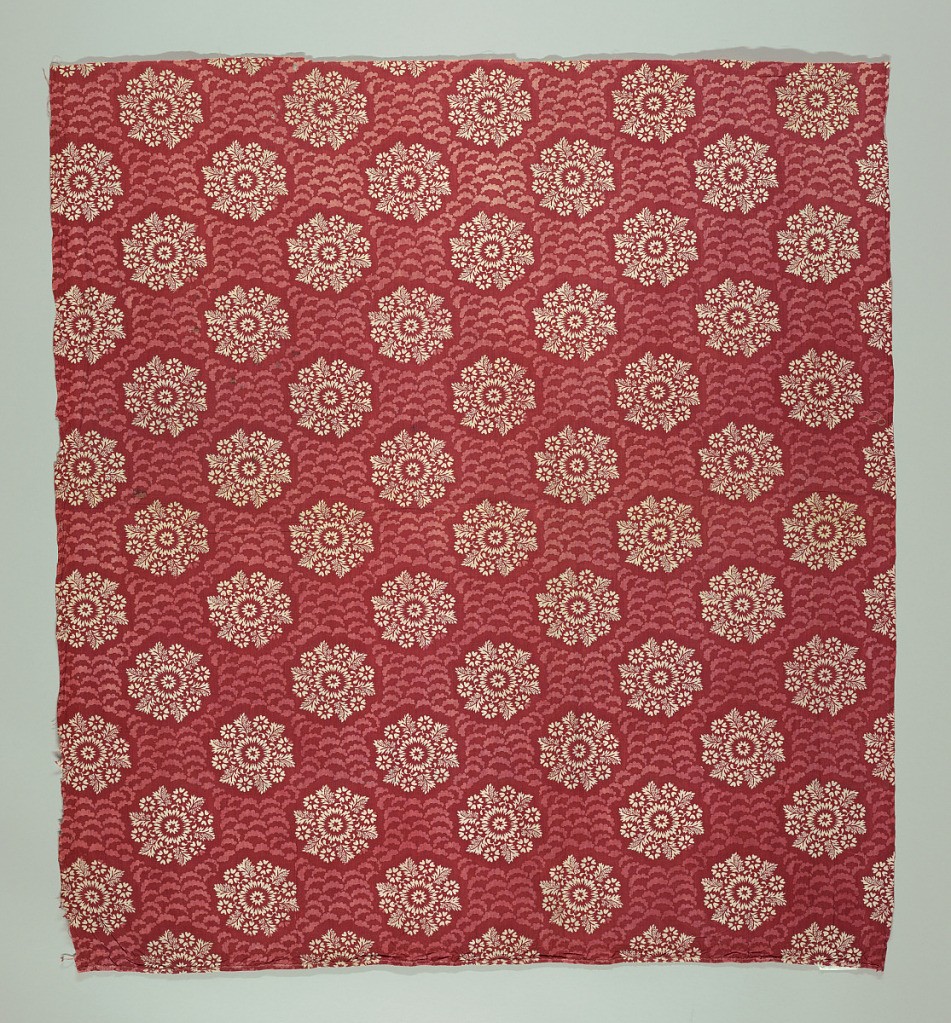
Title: Textile
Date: ca. 1835
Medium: cotton Technique: roller (resist or discharge) printed on plain weave
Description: Radiating floral medallion in white on a field of pink scales on red.